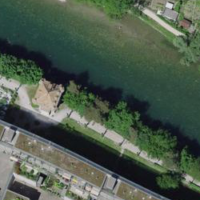
EUNIS habitat code: 54
Species observed at this site:
Corvus corone
Motacilla cinerea
Cyanistes caeruleus
Anas platyrhynchos
Fringilla coelebs
Passer domesticus
Columba palumbus
Chroicocephalus ridibundus
Muscicapa striata
Turdus merula
Phalacrocorax carbo
Larus michahellis
Parus major
Erithacus rubecula
Mergus merganser
Milvus milvus
Columba livia
Prunus avium
Motacilla alba